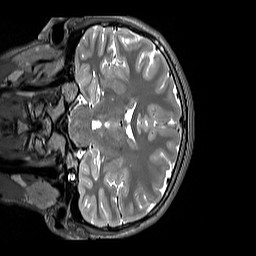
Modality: T2w
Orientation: coronal
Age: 13
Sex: female
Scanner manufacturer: siemens
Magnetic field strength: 3 T
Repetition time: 3.2 s
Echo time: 0.408 s